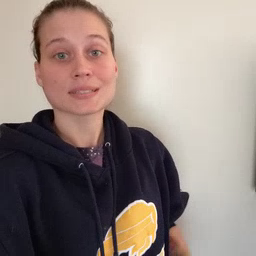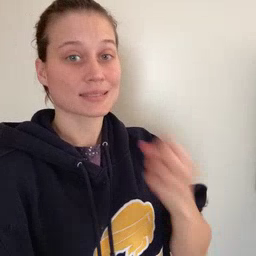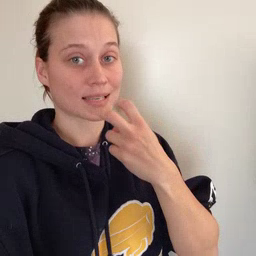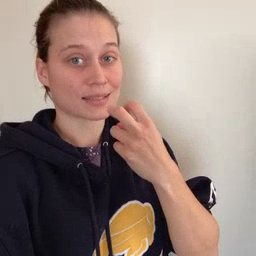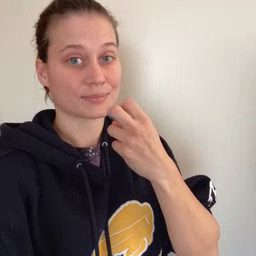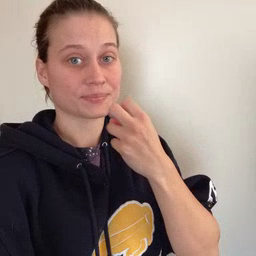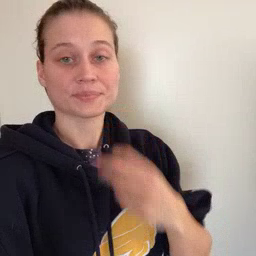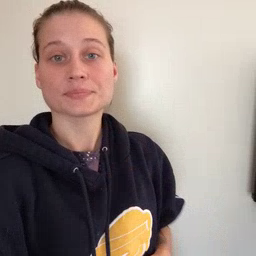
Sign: snack